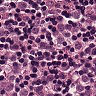
Metastatic tissue present: yes